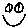
Label: smiley face